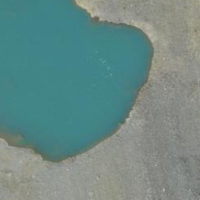
EUNIS habitat code: 48
Species observed at this site:
Saxifraga bryoides
Ranunculus glacialis